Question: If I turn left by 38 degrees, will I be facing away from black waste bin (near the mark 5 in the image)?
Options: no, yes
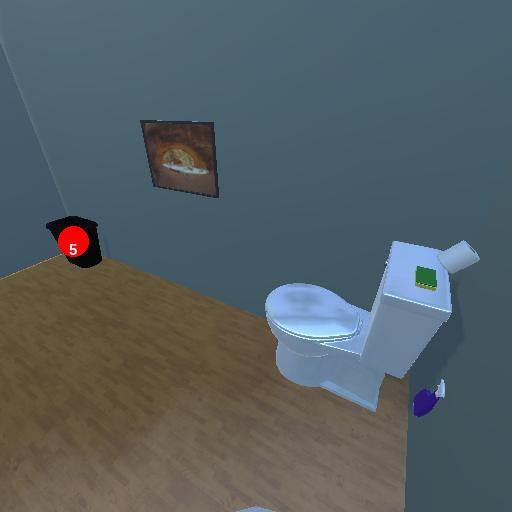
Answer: no